Question: Instrument is showing memory leak in following code. I have made sure everywhere retain count is maintained. I have also added autorelease pool, still memory leak is there. How to solve this?
Code Block:
'''
- (NSArray *)lookupAllForSQL:(NSString *)sql
{
sqlite3_stmt *statement;
id result = nil;
NSMutableArray *thisArray = [NSMutableArray arrayWithCapacity:4];
statement = [self prepare:sql];
if (statement)
{
while (sqlite3_step(statement) == SQLITE_ROW)
{
NSAutoreleasePool *pool = [[NSAutoreleasePool alloc] init];
NSMutableDictionary *thisDict = [NSMutableDictionary dictionaryWithCapacity:4];
for (int i = 0 ; i < sqlite3_column_count(statement) ; i++)
{
NSAutoreleasePool *poolInside = [[NSAutoreleasePool alloc] init];
if(sqlite3_column_type(statement,i) == SQLITE_NULL)
{
continue;
}
if (sqlite3_column_decltype(statement,i) != NULL &&
strcasecmp(sqlite3_column_decltype(statement,i),"Boolean") == 0)
{
result = [NSNumber numberWithBool:(BOOL)sqlite3_column_int(statement,i)];
}
else if (sqlite3_column_type(statement,i) == SQLITE_INTEGER)
{
result = [NSNumber numberWithInt:(int)sqlite3_column_int(statement,i)];
}
else if (sqlite3_column_type(statement,i) == SQLITE_FLOAT)
{
result = [NSNumber numberWithFloat:(float)sqlite3_column_double(statement,i)];
}
else
{
if((char *)sqlite3_column_text(statement,i) != NULL)
{
//result = [NSString stringWithUTF8String:(char *)sqlite3_column_text(statement,i)];
[thisDict setObject:[NSString stringWithUTF8String:(char *)sqlite3_column_text(statement,i)]
forKey:[NSString stringWithUTF8String:sqlite3_column_name(statement,i)]];
//[result release];
result = nil;
}
}
if (result)
{
[thisDict setObject:result forKey:[NSString stringWithUTF8String:sqlite3_column_name(statement,i)]];
}
[poolInside drain];
}
[thisArray addObject:[NSDictionary dictionaryWithDictionary:thisDict]];
[pool drain];
}
}
sqlite3_finalize(statement);
return thisArray;
}
'''
Instrument Screenshot:

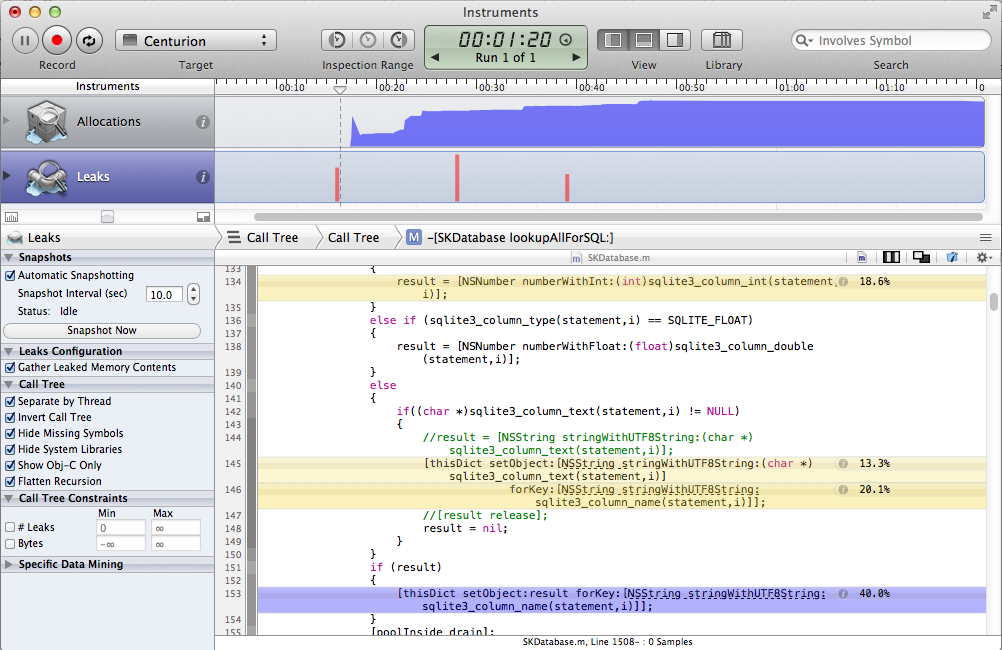
Answer: I got the solution. This function was returning an NSArray, which I was not releasing properly. So, all those variables were causing memory leak not this function.
<URL> helped me understand that.